Question:
See the white space between the black navigation bar and the grouped table view vertical pinstripes? That space is a part of the navigation bar. If I scroll the table view, the whitespace remains in the same place.
Here is the only other subview for this viewController:
'''
tableView = [[UITableView alloc] initWithFrame:[[UIScreen mainScreen] applicationFrame] style:UITableViewStyleGrouped];
[self.view addSubview:tableView];
'''
This navigation bar is instantiated in the viewController in the app delegate.
I don't want what I change in this viewController to carry to the one before it (because this navigationController works with half a dozen other viewControllers just fine.)
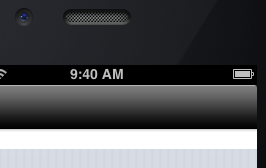
Answer: As far as I know you cannot change the height of a navigation bar without experiencing some bizarre behavior. Perhaps you should simply hide the navigation bar on this view controller and then implement your own view to look like a navigation bar?